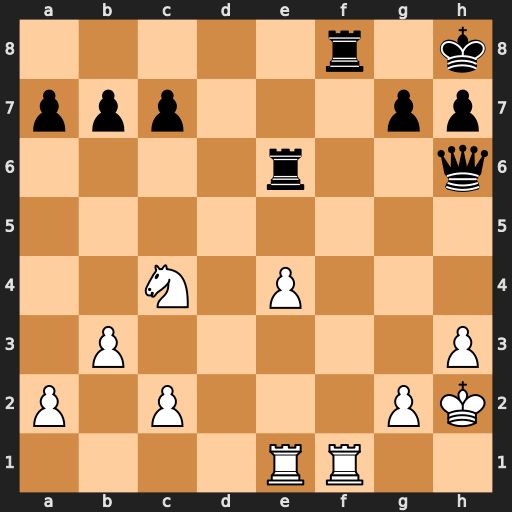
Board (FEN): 5r1k/ppp3pp/4r2q/8/2N1P3/1P5P/P1P3PK/4RR2
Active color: w
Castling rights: -
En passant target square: -
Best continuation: Rxf8#